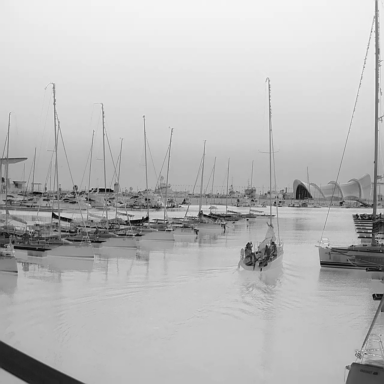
There are 11 sailboats in the infrared image.